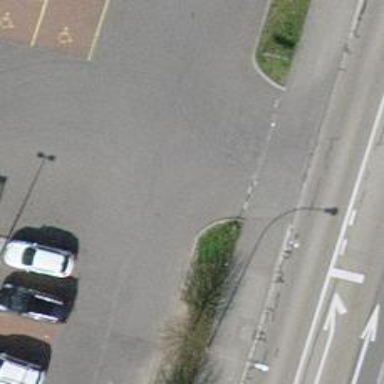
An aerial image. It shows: Asphalt sidewalk.